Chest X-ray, PA view. Patient: 48 years old, sex M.
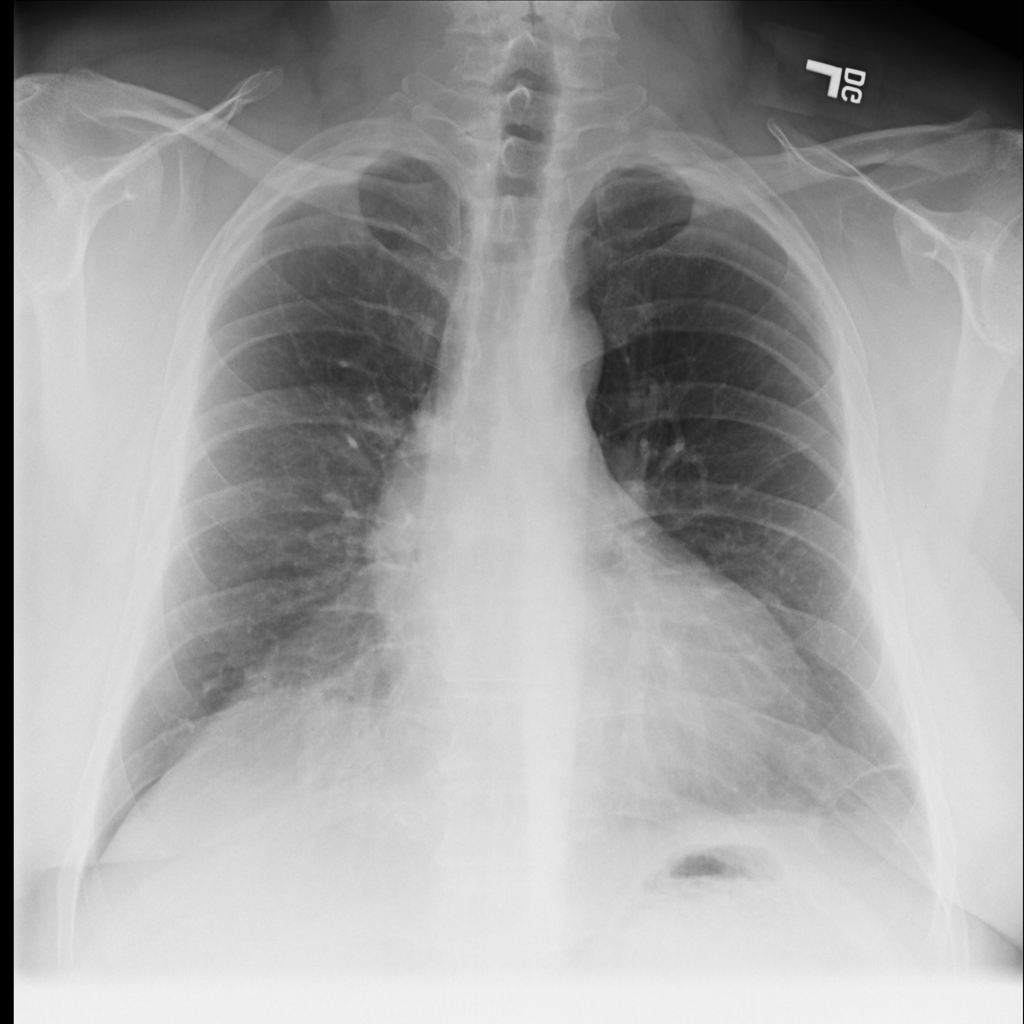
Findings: No Finding